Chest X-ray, AP view. Patient: 61 years old, sex F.
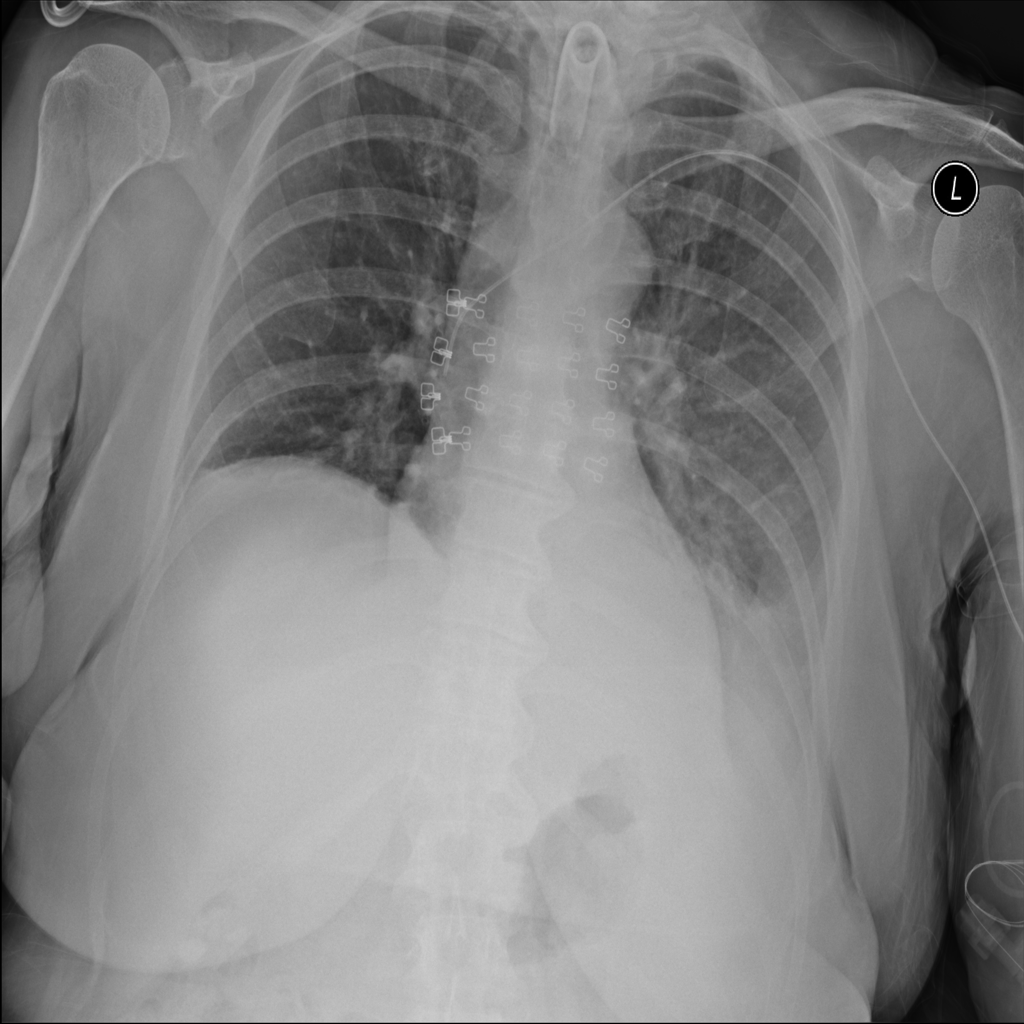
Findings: Effusion